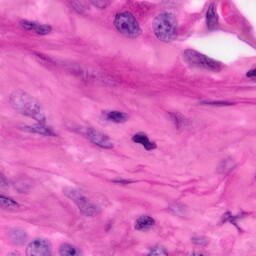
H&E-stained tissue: Pancreatic